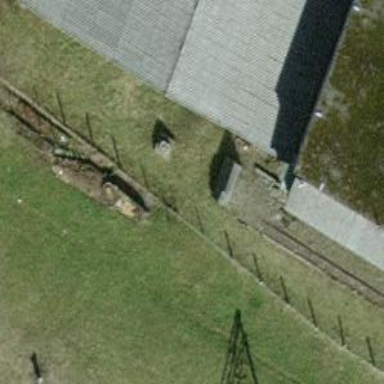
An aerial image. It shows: Railway buffer stop.